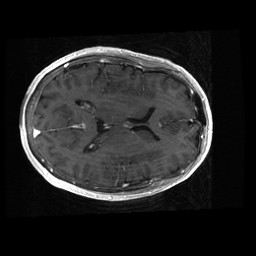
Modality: T1w
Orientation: axial
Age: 59
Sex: female
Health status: ill